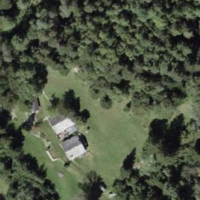
EUNIS habitat code: 44
Species observed at this site:
Dactylorhiza sambucina